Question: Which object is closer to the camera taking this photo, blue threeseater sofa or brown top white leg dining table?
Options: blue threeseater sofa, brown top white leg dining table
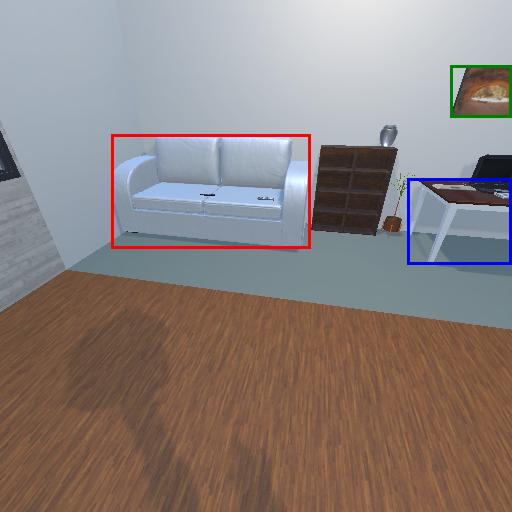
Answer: blue threeseater sofa